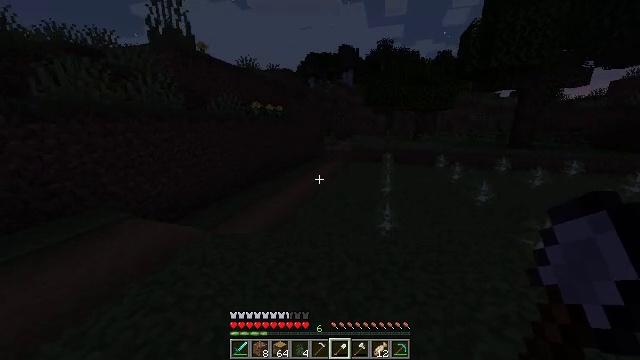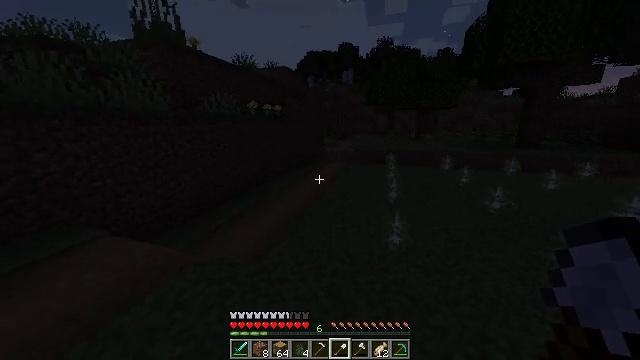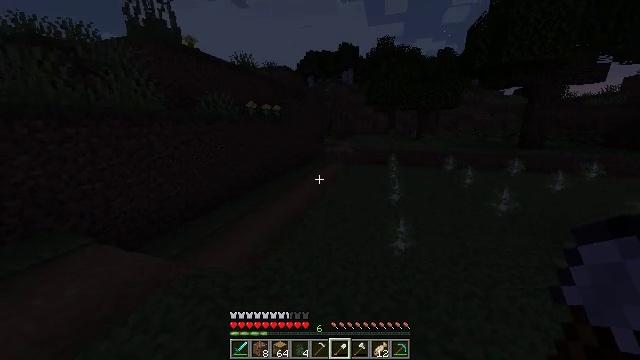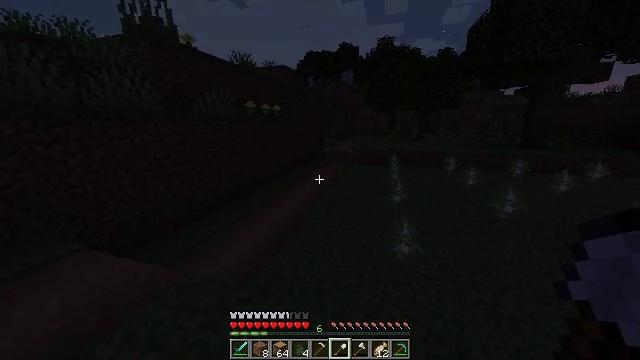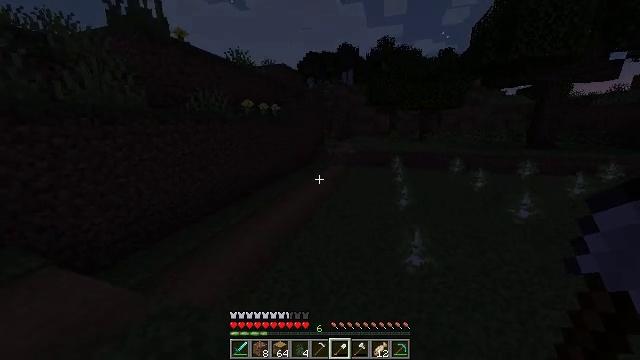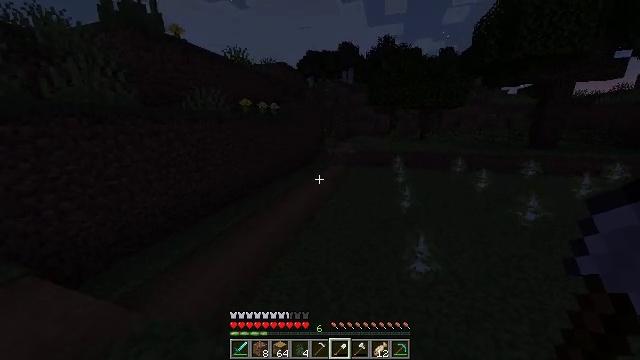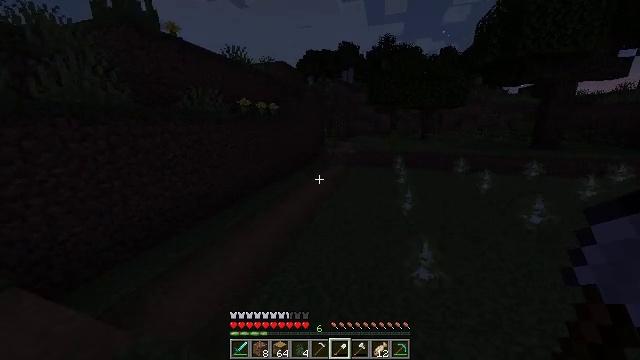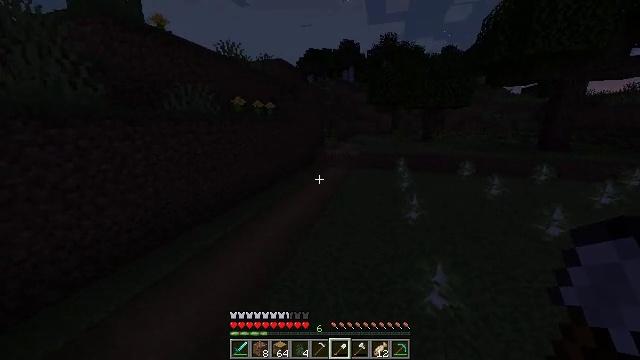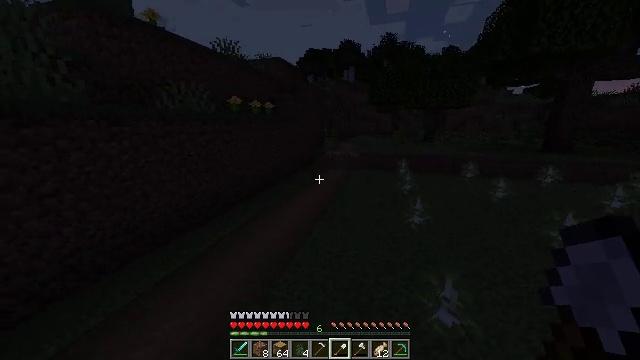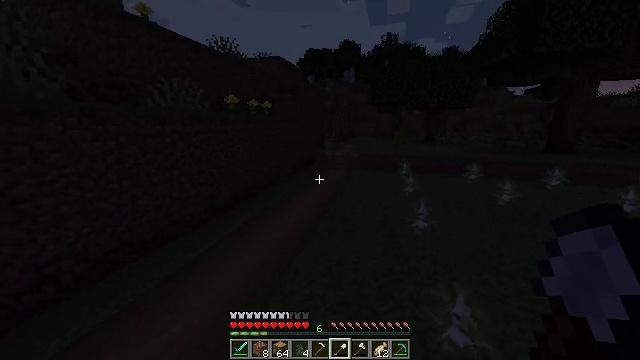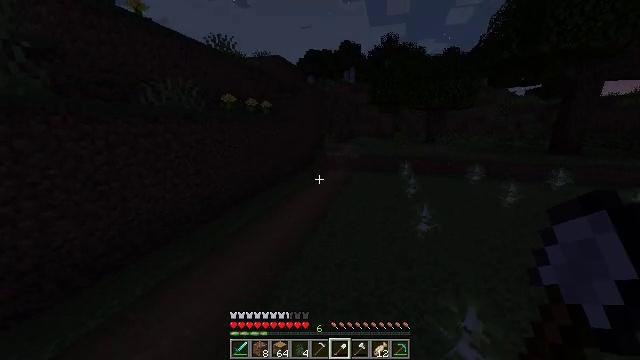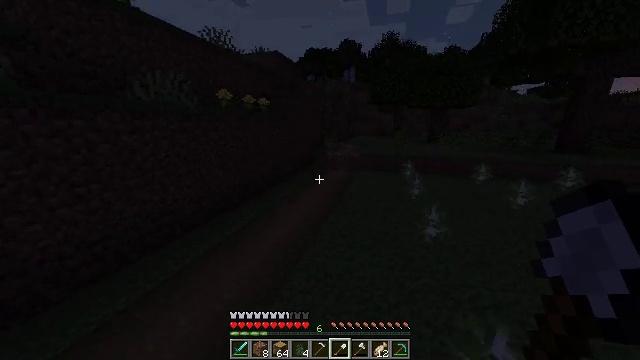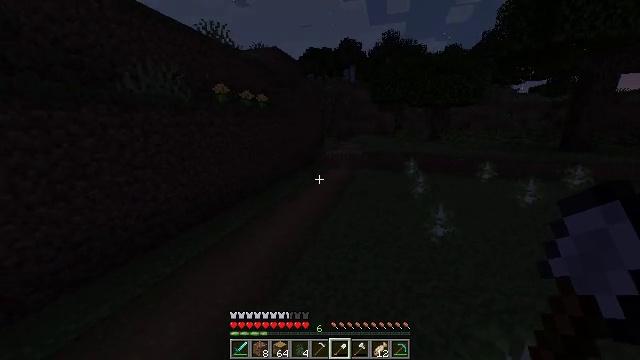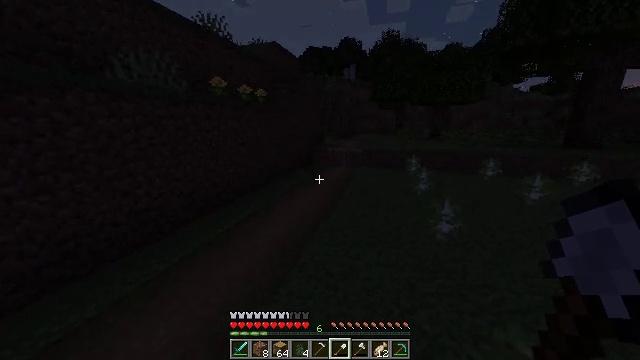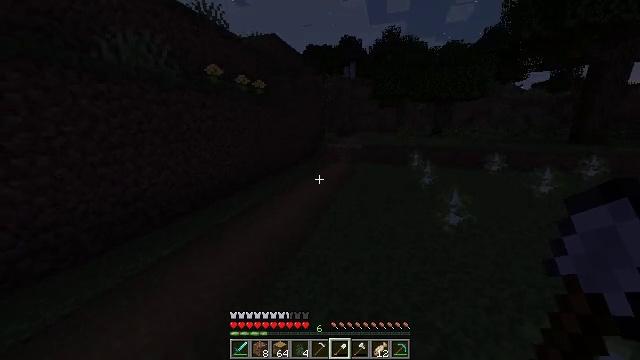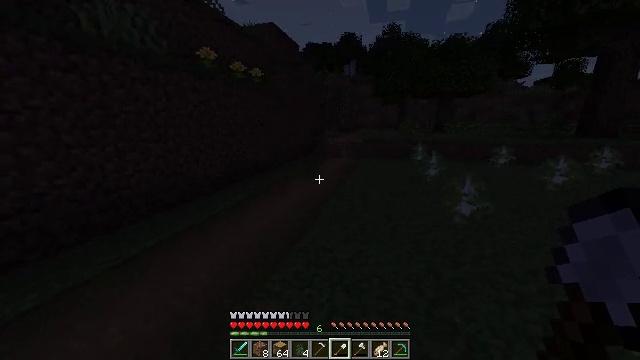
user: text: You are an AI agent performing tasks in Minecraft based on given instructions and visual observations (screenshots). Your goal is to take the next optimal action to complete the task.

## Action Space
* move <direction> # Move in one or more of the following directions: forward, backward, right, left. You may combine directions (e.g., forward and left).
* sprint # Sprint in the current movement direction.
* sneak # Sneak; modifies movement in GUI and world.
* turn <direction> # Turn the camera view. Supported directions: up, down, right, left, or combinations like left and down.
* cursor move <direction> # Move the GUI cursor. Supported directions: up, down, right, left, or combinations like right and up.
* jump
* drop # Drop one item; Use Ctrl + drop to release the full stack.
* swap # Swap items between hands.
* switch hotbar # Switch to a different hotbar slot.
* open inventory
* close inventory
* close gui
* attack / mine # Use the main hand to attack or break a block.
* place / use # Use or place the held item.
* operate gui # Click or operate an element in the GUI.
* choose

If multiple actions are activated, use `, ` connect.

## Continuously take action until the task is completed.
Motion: motion action
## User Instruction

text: Remove the birch sapling from the earth.
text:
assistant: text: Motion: move forward
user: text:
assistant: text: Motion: move forward
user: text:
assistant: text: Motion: move forward
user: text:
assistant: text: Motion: move forward
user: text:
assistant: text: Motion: move forward
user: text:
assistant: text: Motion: move forward
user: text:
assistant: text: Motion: move forward
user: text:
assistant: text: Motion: move forward
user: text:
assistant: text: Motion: move forward
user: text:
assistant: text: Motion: move forward
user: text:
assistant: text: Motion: move forward
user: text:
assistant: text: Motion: move forward
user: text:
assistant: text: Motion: move forward, jump
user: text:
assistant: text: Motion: move forward, jump
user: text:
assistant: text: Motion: move forward, jump
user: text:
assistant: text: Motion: move forward, jump
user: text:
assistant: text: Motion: move forward, jump
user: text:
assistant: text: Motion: move forward, jump
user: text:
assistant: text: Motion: move forward, jump
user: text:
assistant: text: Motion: move forward, jump
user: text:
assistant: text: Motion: move forward, turn right, jump
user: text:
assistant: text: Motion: move forward, turn right, jump
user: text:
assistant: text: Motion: move forward, turn right, jump
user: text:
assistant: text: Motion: move forward, turn right
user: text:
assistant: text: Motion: move forward
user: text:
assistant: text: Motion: move forward
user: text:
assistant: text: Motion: move forward
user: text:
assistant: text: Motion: move forward
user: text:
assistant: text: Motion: move forward
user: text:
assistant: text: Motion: move forward